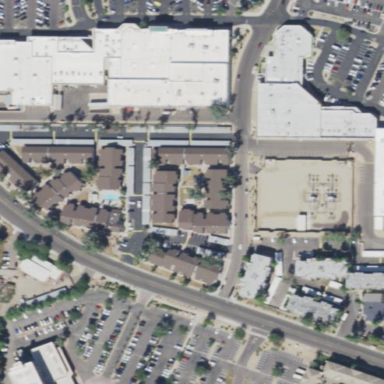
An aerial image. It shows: Residential area with apartments.